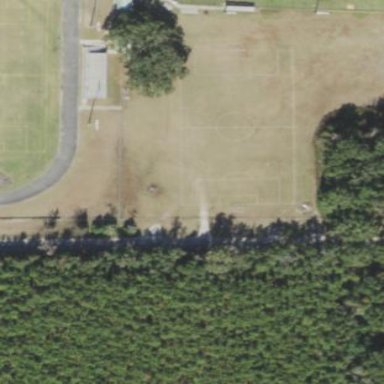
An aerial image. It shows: Soccer pitch for leisure land activities.